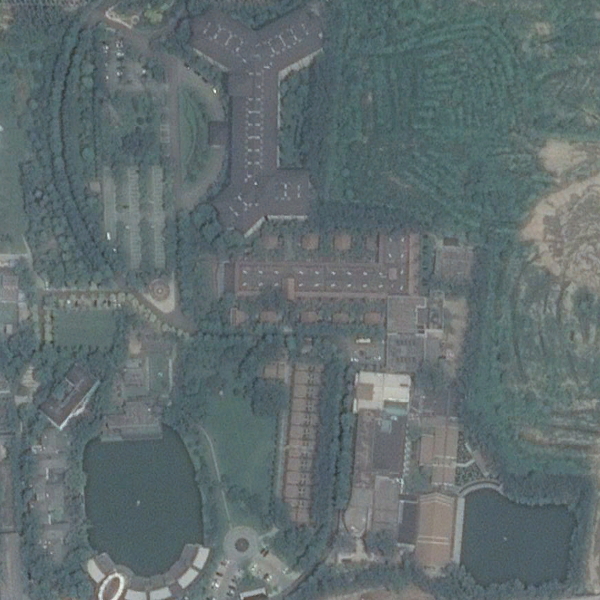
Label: Resort